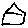
Label: house